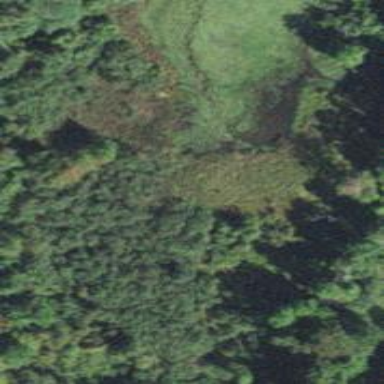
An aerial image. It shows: Marshy wetland area.